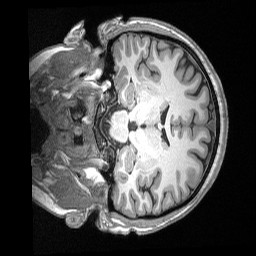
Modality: T1w
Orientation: coronal
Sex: female
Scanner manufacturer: siemens
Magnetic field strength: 3 T
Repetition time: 2.53 s
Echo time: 0.00164 s